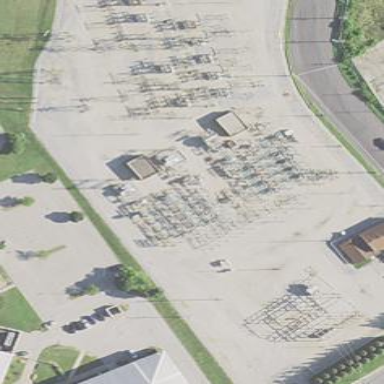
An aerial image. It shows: Power substation.